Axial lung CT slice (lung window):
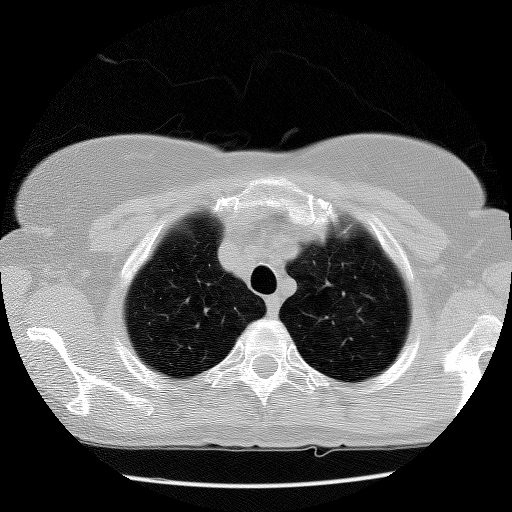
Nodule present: no